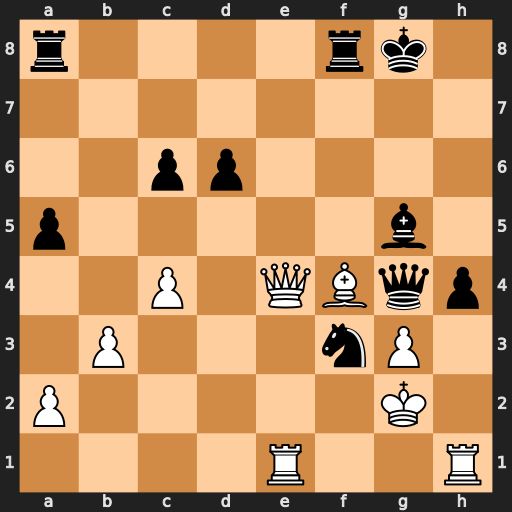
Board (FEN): r4rk1/8/2pp4/p5b1/2P1QBqp/1P3nP1/P5K1/4R2R
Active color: w
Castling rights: -
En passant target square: -
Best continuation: Qg6+ Kh8 Re7 Qxg3+ Bxg3